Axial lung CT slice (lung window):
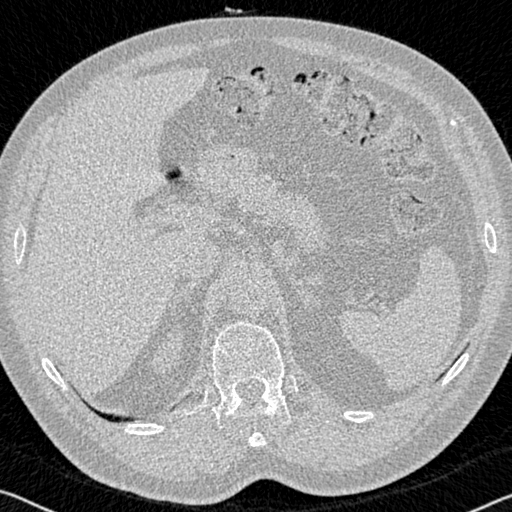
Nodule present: no